Question: i want something like this image

this pic come from Material Design
Now I have resolved ,I Reference the question:
<URL>
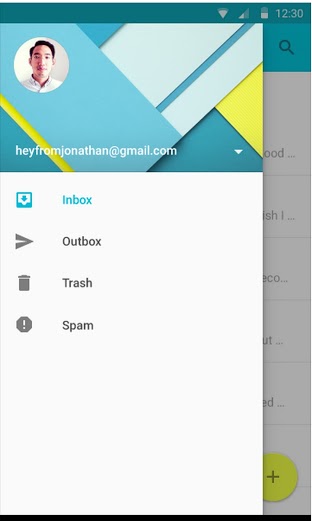
Answer: ### Google offers I/O 2014 app source code as Material Design sample code
The Google I/O 2014 app has successfully lived up to its initial purpose of providing scheduling for Google I/O attendees and allowing us at home to check in and watch the keynote presentation, as well as other live-streamed sessions. But what happens to the app now?
Instead of leaving the app to be forgotten in the Google Play Store, Google has decided to use the app as a shining light for developers. Google updated the I/O 2014 app with Material Design and the Android L developer preview before making the full source code free and available for developers to download and utilize as a template for their own apps.
Although the majority of actual benefits of the Google I/O 2014 app were only good during the two days of conference back in June, the app now offers developers examples of a number of features and techniques. Developers can look forward to sample code for:
'''
Google Drive API
Google Cloud Messaging
Android L developer preview
Android Wear
Video streaming
Reminders and alarms
NFC scanning and beaming
Feedback mechanisms
'''
In addition to simply just dropping the code on developers, there is also some reference material available on the project git page, expect also to see video tutorials coming soon through the developer channel.
Once you've got your Android L device or emulator up and rolling, grab the source code for the Google I/O 2014 app from the GitHub page and get on building your own Material Design apps.
<URL>

---
maybe this is what you are looking for
<URL>